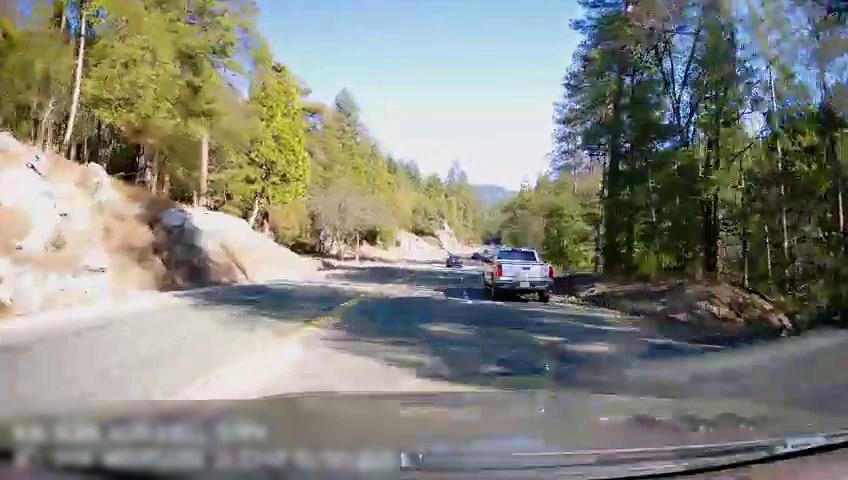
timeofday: Day
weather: Sunny
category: Drivable Space
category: Vehicles | Car
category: Vehicles | Truck
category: Lanes | Opposite Lane
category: Lanes | Current Lane
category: Lanes | Current Lane